Question: Why is Git Bash called "bash"? Is there really that much connection between the git shell and the unix shell? For instance, when Git Bash is being used on Windows I don't believe many Unix commands are understood. Wouldn't it be better named "Git Shell" and not "Git Bash"? Bash should remain a specific reference to the Unix "Bourne-again shell". Can someone explain what I might be missing?
Update: A year ago, the version of Git I was using incorporated something called Git Bash. Nowadays, if I download "github for windows" from Github, I get an icon for a GUI to talk directly with Github and an icon called "Git Shell", not "Git Bash", as you see in the image below. So I just realized that someone might have felt the same way as me before I felt that way.

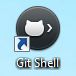
Answer: 'Git Bash' the GNU bash shell. Try typing 'echo $BASH_VERSION' at the prompt.
Like any shell, it has some built-in commands (all of which should be available); other commands are executables you can invoke from the shell. If some of those commands happen to be missing, that's not an attribute of the shell; those commands just don't happen to be installed on your system.
What you're missing is that most of the command you invoke at a shell prompt are not part of the shell.